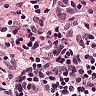
Metastatic tissue present: no